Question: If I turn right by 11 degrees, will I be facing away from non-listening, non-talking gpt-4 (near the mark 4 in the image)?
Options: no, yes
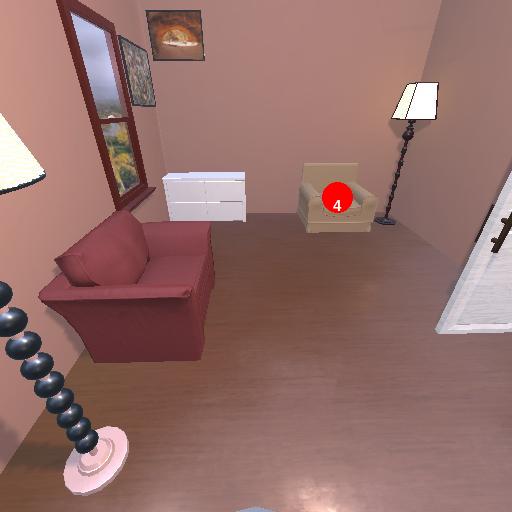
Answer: no